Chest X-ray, AP view. Patient: 27 years old, sex F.
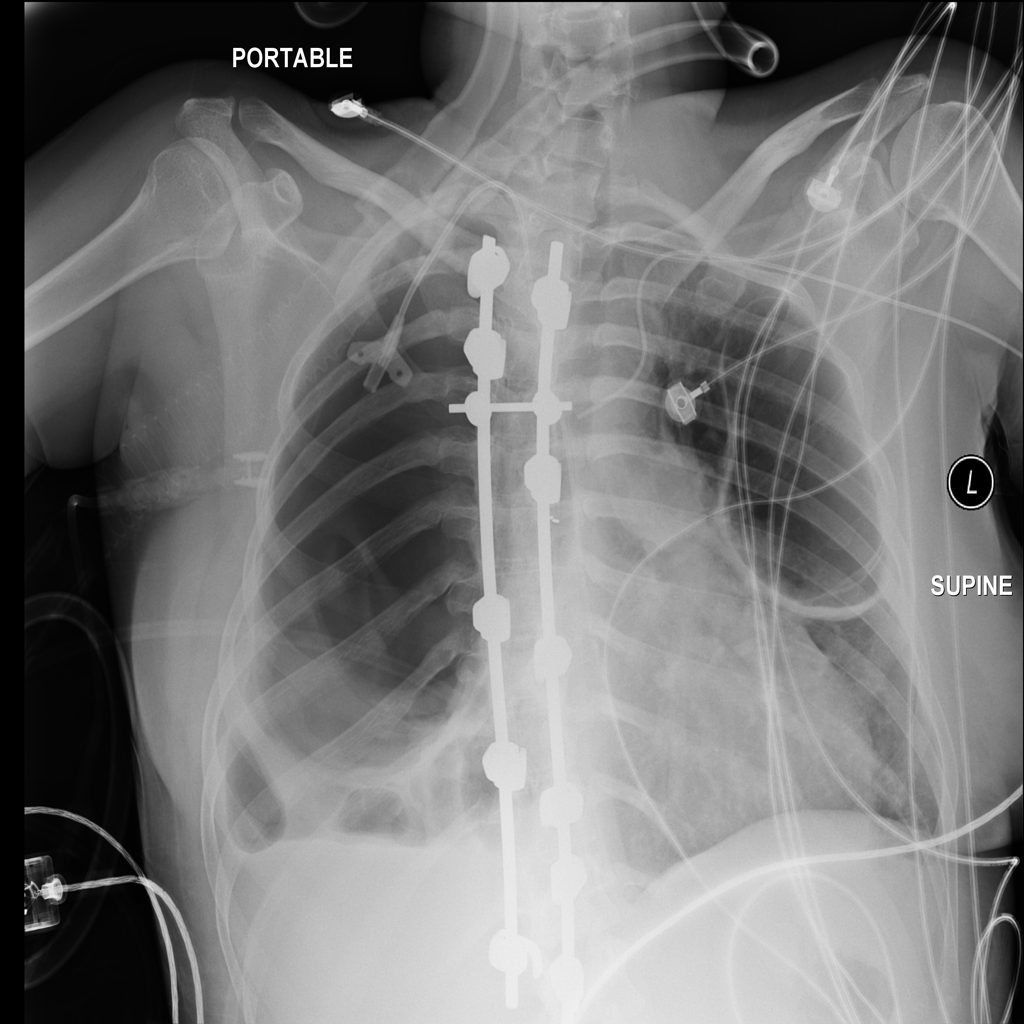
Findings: No Finding